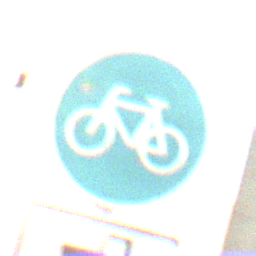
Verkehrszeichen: Radweg
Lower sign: MehrspurigeFahrzeugeFrei8
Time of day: MorningAfternoon
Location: Roofed (Suburban)
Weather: PartlyCloudy
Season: Winter
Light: Natural